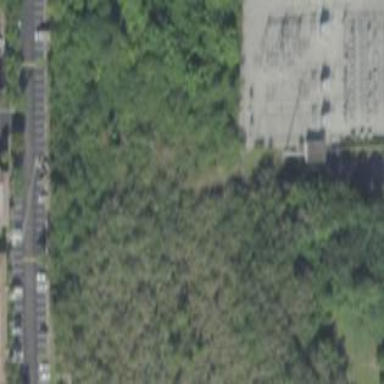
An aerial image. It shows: Outdoor distribution power substation.